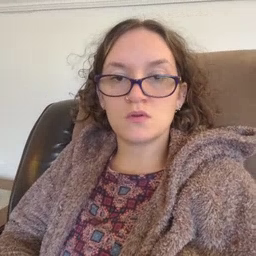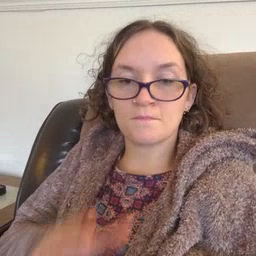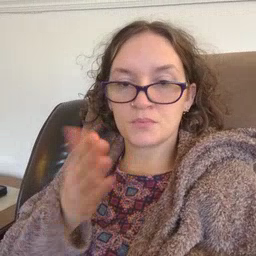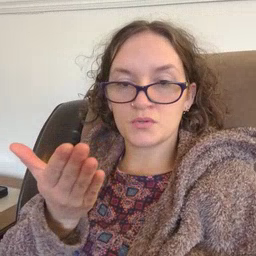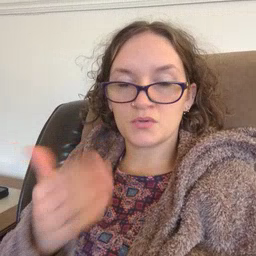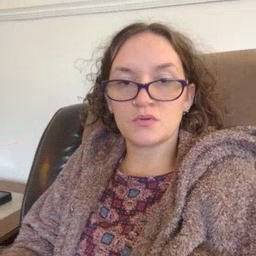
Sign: book